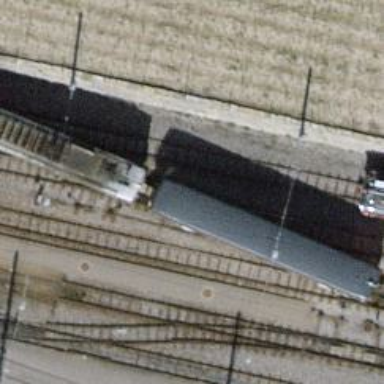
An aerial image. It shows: Narrow-gauge railway yard with electrified tracks using contact line.